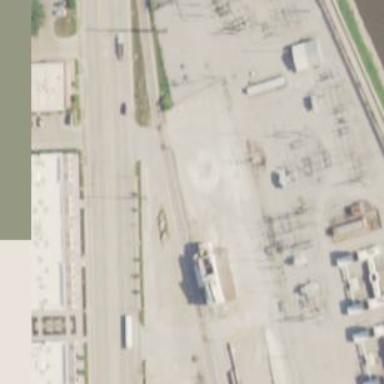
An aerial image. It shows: Power substation primarily used for electricity generation.